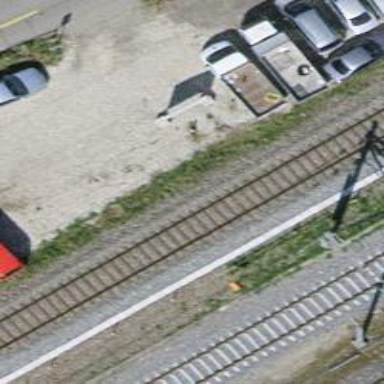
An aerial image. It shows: Single-track railway with electrified contact lines.